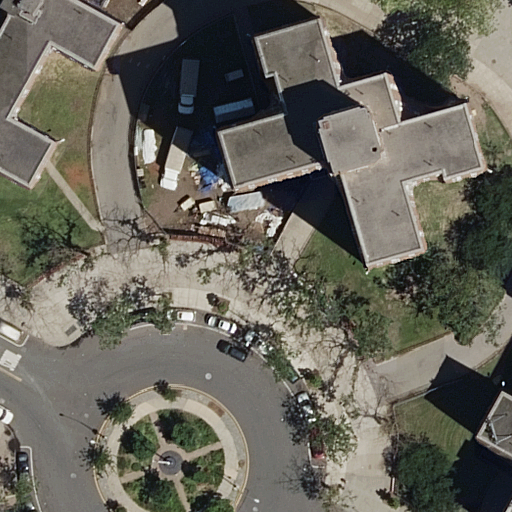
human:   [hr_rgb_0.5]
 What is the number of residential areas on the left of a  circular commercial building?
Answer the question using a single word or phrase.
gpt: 0

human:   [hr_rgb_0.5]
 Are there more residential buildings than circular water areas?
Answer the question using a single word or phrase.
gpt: yes

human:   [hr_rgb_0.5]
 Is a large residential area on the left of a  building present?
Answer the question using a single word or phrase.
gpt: yes

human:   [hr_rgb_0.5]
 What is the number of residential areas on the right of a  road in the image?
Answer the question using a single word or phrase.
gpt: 0

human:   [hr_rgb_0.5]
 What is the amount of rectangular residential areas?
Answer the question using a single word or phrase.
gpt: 1

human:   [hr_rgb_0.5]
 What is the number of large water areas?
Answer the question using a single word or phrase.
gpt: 0

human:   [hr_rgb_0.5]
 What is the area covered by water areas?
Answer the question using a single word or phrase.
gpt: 0m2

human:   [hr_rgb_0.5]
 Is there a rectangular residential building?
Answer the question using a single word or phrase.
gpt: no

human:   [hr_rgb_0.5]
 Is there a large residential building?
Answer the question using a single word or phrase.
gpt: yes

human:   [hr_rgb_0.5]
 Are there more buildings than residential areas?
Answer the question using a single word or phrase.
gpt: yes

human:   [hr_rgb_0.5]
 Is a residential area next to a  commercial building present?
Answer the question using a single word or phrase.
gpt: no

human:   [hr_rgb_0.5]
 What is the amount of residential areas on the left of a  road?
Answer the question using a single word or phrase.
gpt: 1

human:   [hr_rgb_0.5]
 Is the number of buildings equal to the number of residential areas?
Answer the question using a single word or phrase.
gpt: no

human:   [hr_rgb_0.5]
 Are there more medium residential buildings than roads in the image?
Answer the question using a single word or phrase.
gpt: no

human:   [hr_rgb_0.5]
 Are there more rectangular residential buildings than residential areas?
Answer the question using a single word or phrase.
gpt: no

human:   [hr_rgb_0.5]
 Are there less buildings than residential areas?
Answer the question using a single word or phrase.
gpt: no

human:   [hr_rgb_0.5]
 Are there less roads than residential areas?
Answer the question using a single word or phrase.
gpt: no

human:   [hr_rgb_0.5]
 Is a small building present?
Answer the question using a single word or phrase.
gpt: yes

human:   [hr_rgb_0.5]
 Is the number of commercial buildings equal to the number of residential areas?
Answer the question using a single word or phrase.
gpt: no

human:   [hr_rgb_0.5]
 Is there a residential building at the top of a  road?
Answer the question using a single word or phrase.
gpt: yes

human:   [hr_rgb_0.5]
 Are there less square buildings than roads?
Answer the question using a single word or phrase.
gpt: yes

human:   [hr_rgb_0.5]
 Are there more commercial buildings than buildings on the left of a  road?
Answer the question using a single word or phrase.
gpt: no

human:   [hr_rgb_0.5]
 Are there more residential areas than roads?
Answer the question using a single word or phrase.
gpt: no

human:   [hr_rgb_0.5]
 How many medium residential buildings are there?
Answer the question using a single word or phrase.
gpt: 1

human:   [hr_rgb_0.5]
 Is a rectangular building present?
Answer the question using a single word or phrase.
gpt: no

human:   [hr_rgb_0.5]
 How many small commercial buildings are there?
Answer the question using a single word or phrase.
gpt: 0

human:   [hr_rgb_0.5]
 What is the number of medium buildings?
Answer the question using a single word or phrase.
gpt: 1

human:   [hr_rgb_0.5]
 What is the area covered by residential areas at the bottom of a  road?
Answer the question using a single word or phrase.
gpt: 0m2

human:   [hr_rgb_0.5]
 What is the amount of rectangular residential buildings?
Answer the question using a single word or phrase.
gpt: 0

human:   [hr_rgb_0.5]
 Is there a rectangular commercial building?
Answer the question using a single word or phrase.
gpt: no

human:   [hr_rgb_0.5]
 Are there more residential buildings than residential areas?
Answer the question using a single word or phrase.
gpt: yes

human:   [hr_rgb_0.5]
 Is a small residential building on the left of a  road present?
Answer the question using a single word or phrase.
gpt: no

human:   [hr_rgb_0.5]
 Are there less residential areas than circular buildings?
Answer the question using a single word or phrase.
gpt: no

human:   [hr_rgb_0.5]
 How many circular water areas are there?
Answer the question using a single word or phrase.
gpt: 0

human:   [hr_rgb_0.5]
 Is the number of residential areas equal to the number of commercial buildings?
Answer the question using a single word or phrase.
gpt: no

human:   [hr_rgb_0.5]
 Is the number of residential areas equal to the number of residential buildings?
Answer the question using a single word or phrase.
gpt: no